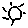
Label: sun